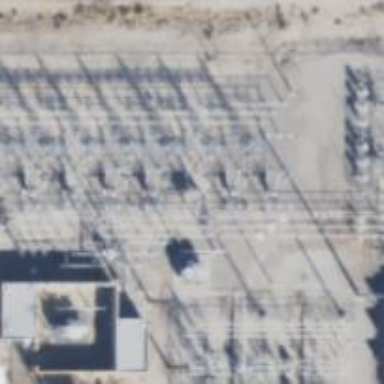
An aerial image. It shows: Switch used for power control.